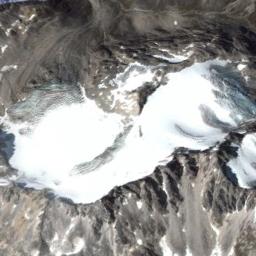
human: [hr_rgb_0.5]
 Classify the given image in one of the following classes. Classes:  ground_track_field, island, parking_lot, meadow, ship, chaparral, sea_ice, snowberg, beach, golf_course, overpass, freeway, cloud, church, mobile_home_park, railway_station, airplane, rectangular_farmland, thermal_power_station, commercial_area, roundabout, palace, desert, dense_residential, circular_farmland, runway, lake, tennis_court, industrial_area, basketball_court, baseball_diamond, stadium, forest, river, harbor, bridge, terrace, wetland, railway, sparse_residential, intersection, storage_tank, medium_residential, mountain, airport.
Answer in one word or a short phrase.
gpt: snowberg